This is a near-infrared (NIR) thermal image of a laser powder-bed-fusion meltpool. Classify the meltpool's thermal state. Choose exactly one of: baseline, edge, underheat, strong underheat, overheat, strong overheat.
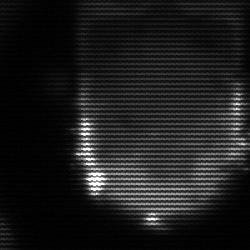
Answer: baseline